Field crop: maize
Growth stage: 2
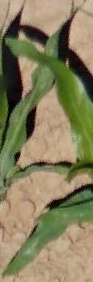
Species: maize